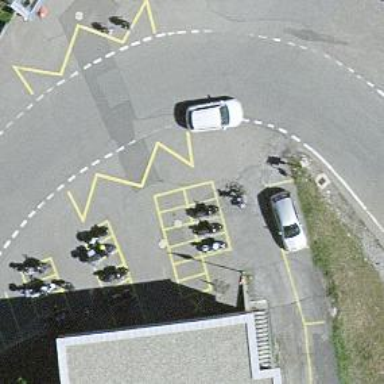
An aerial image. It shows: Motorcycle parking facility.